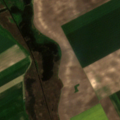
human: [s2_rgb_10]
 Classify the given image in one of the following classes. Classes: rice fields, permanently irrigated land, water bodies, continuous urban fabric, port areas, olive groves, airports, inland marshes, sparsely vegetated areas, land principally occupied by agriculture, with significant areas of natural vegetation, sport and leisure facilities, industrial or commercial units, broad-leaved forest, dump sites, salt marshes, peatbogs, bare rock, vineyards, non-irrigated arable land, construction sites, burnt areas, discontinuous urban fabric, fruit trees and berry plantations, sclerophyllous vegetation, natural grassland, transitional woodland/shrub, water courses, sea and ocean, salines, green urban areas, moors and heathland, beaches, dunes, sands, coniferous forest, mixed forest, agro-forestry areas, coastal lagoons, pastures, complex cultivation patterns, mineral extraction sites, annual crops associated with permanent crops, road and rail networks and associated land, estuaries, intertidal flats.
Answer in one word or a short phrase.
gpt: non-irrigated arable land, inland marshes